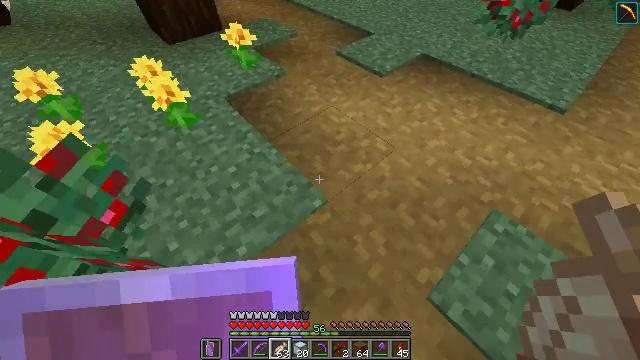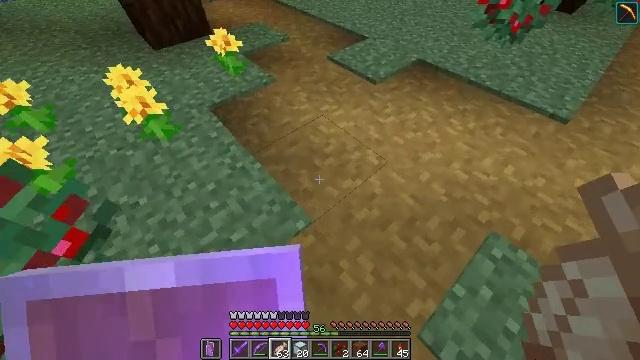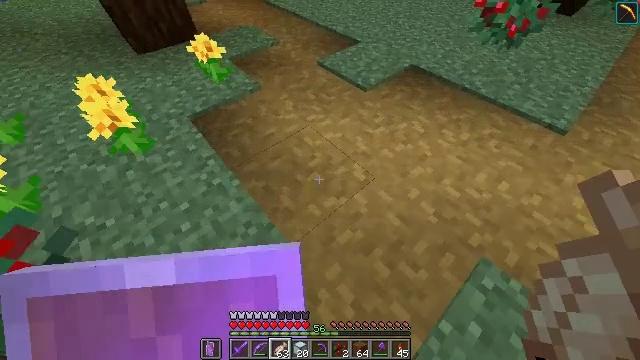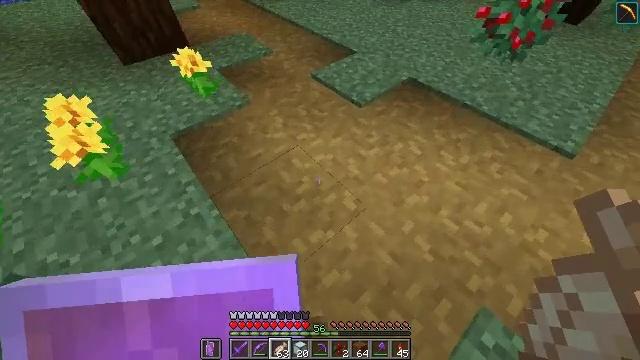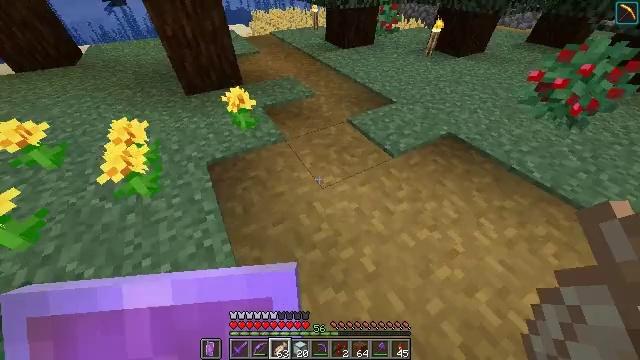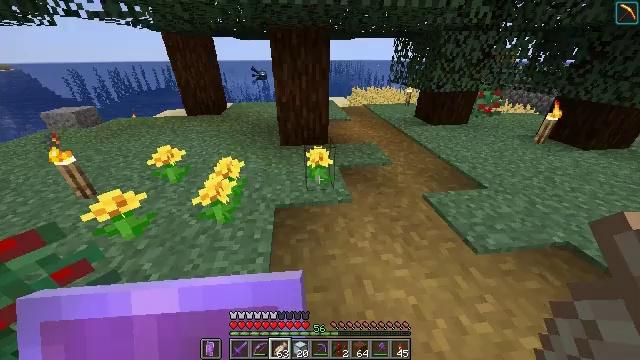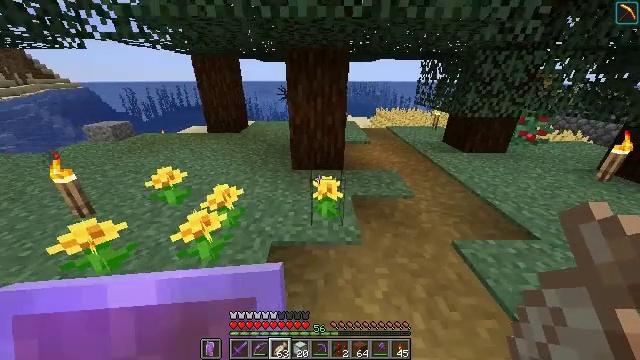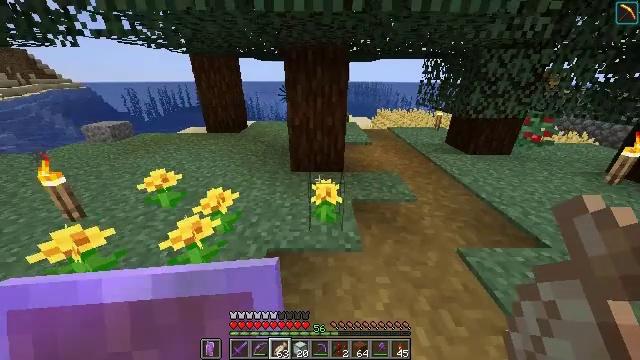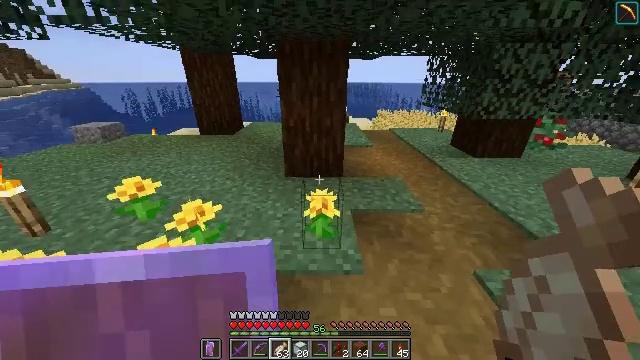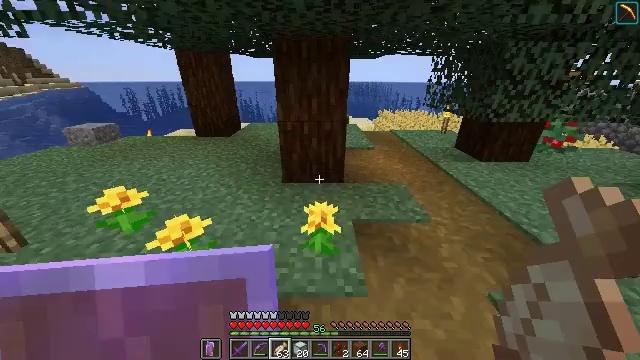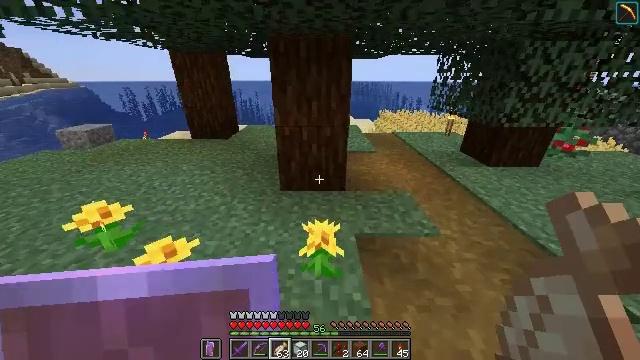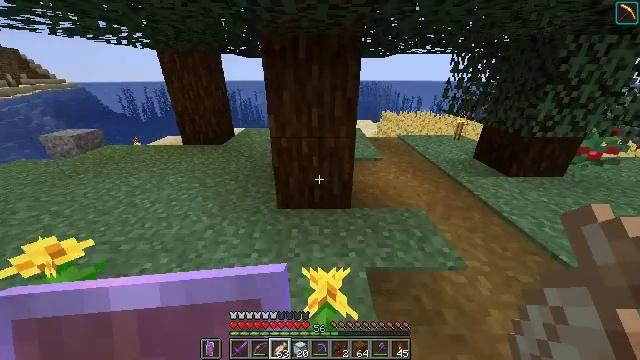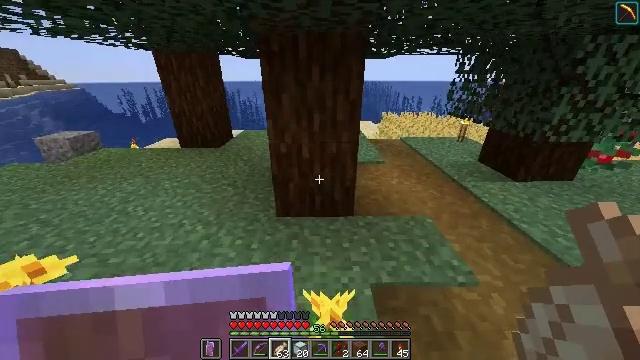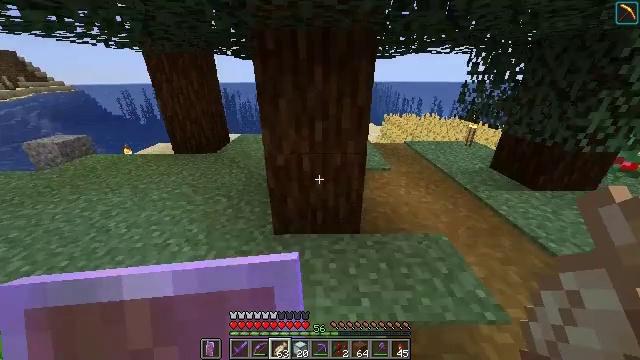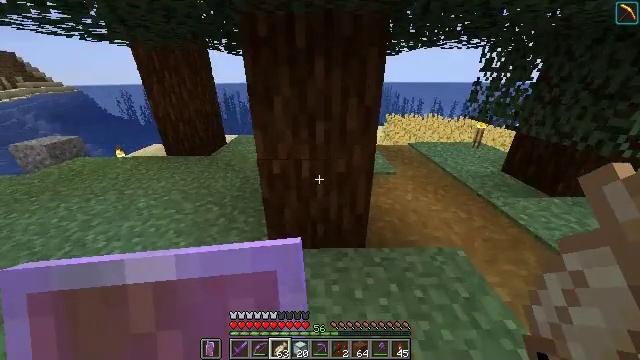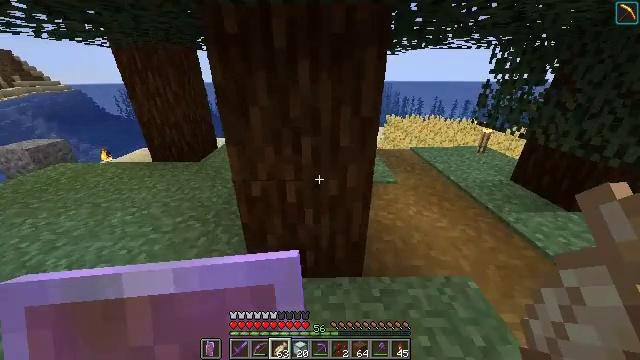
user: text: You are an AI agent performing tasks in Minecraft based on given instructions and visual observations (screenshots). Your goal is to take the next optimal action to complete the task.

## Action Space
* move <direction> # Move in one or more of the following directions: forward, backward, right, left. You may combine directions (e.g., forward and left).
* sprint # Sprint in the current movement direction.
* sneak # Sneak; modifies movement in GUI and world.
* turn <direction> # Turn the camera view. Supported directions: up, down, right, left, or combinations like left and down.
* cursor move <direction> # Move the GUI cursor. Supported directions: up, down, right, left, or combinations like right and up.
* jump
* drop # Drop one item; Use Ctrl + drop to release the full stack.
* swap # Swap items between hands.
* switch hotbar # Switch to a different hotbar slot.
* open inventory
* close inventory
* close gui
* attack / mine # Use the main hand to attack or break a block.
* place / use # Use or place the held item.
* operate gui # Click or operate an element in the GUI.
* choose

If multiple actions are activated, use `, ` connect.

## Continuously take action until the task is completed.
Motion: motion action
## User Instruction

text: Obtain a brown carpet by crafting with brown wool.
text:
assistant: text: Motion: move forward and move right
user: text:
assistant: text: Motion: move forward and move right
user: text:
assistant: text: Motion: move forward
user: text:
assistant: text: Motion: move forward, turn left and up
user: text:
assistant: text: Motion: move forward, turn left and up
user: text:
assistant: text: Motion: move forward, sprint, turn left and up
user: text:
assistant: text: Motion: move forward, sprint
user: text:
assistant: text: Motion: move forward, sprint
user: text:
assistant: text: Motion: move forward, sprint
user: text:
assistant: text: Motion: move forward, sprint
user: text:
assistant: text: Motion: move forward, sprint
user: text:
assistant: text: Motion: move forward, sprint
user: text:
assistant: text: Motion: move forward, sprint
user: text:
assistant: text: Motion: move forward, sprint
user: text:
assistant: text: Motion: move forward and move right, sprint
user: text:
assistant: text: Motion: move forward and move right, sprint
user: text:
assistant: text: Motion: move forward and move right, sprint
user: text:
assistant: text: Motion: move forward and move right, sprint
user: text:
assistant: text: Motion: move forward and move right, sprint
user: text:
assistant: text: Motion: move forward and move right, sprint
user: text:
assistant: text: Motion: move forward and move right, sprint
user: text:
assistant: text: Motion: move forward and move right, sprint
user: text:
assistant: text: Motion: move forward and move right, sprint
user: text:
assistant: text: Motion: move forward, sprint
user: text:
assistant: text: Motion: move forward, sprint
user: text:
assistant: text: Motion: move forward, sprint, turn left
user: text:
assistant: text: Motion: move forward, sprint, turn left and down
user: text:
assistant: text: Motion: move forward, sprint, turn left and down
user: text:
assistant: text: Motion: move forward, sprint
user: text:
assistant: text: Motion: move forward, sprint